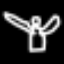
Label: angel